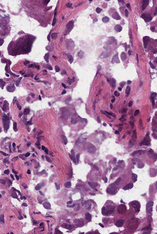
Tumor epithelial tissue: yes
Tumor-associated stroma tissue: yes
Normal tissue: no